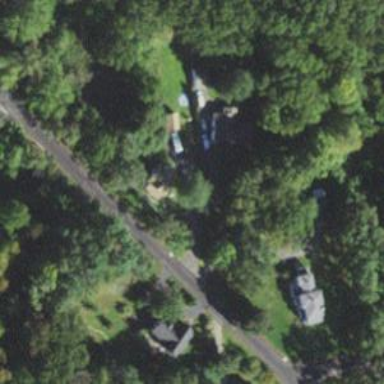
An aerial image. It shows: Residential driveway used as service road.